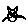
Label: cat